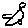
Label: bird